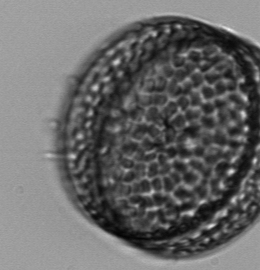
Label: Coscinodiscus